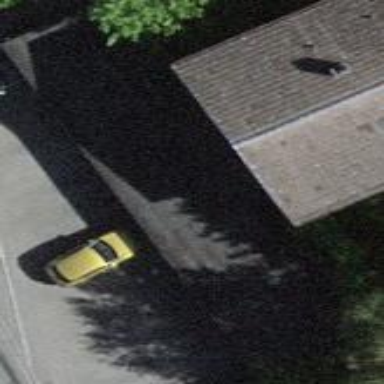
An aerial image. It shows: Group of garages.